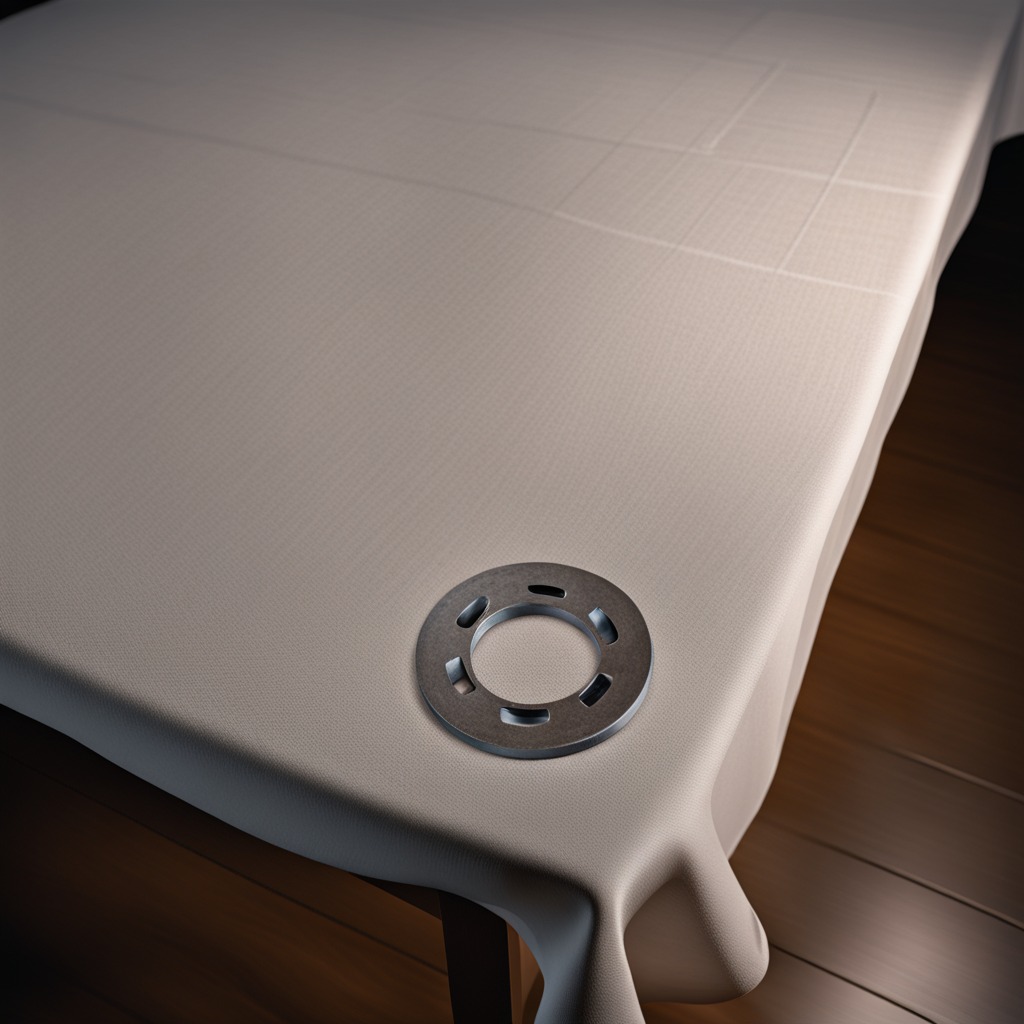
A flat metal washer is lying on the wooden table.